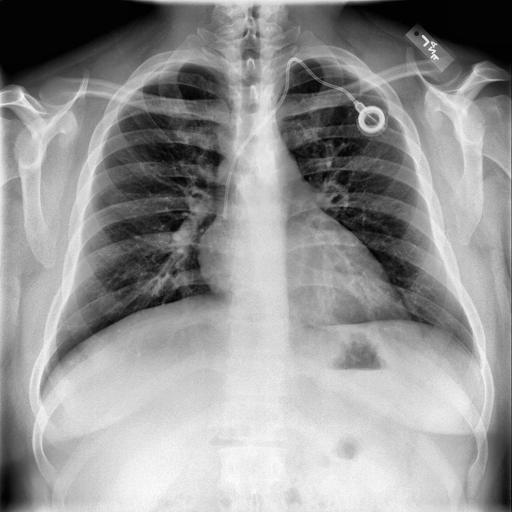
Finding: NORMAL